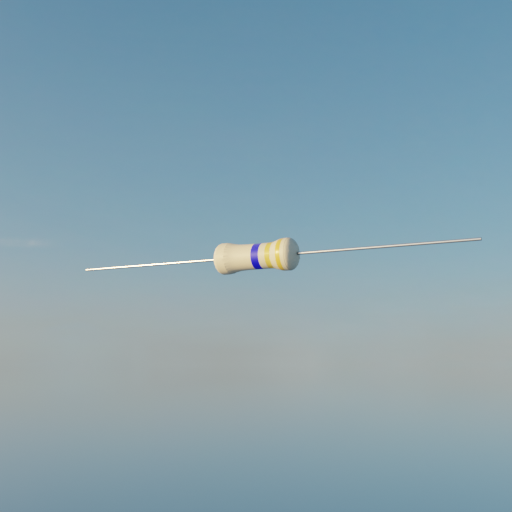
Resistor colour bands (in order): blue, gold, gold